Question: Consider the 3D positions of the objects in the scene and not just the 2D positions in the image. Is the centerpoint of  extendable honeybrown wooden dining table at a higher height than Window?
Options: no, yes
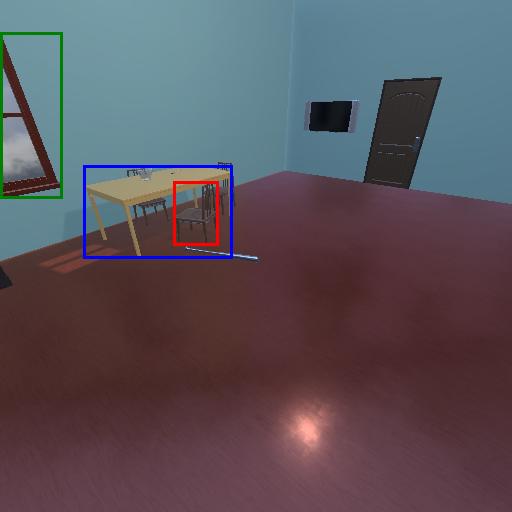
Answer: no